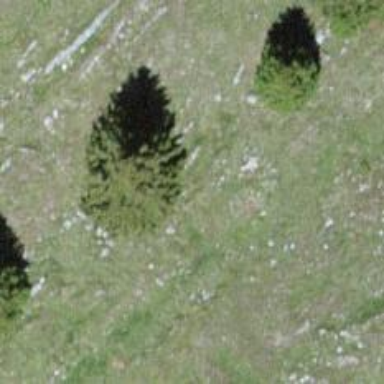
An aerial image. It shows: Single tag "natural: tree."